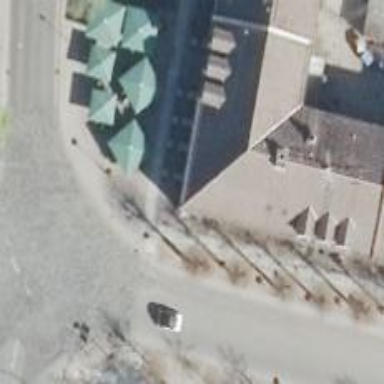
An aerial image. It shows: Restaurant.